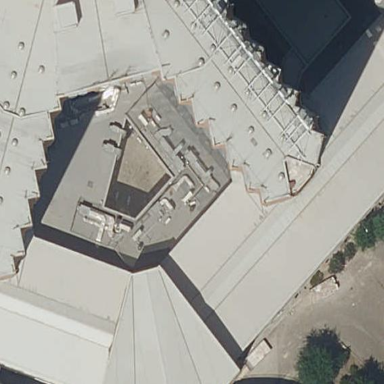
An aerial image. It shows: Part of building.